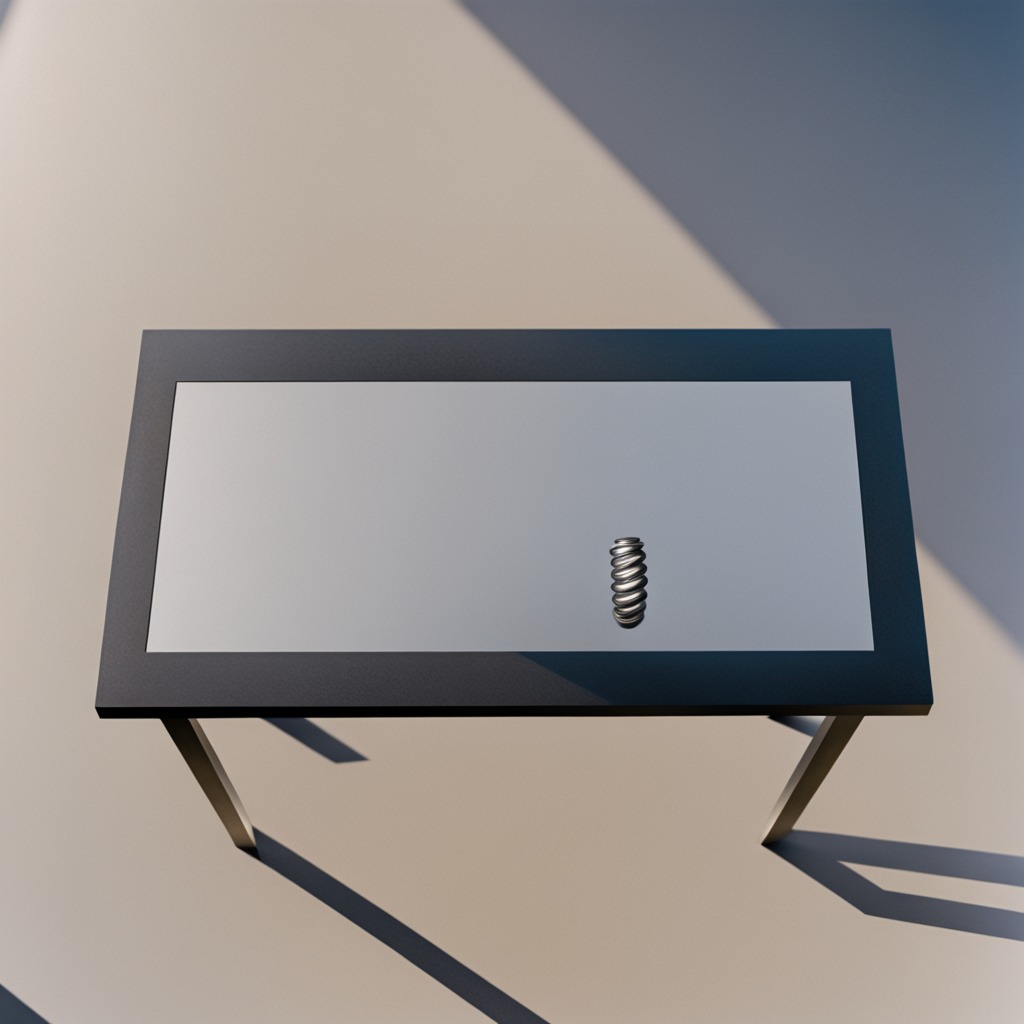
A coiled metal spring is lying on the table.